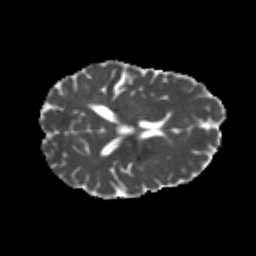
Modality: MD
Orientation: axial
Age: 20
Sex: male
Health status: healthy
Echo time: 0.074 s